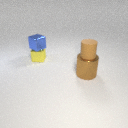
small yellow metal cube below small blue metal cube